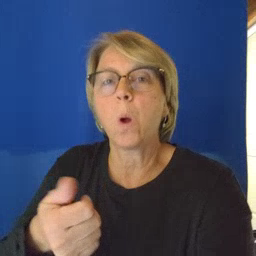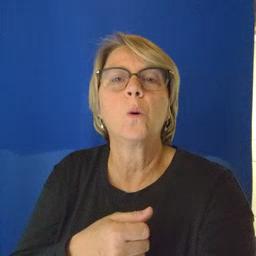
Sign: tomorrow